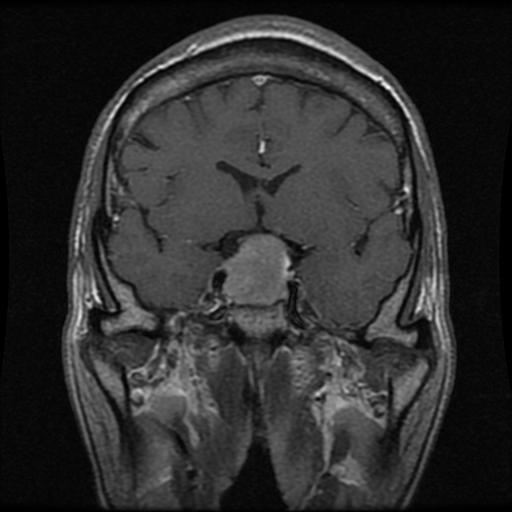
Label: pituitary